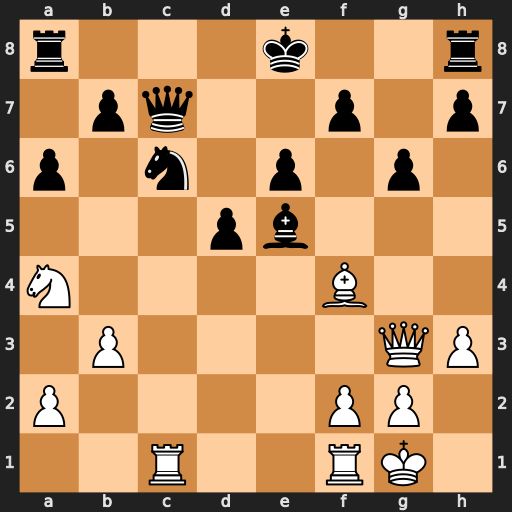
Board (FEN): r3k2r/1pq2p1p/p1n1p1p1/3pb3/N4B2/1P4QP/P4PP1/2R2RK1
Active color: w
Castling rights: kq
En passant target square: -
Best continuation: Rxc6 Qxc6 Bxe5